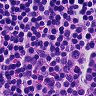
Metastatic tissue present: no